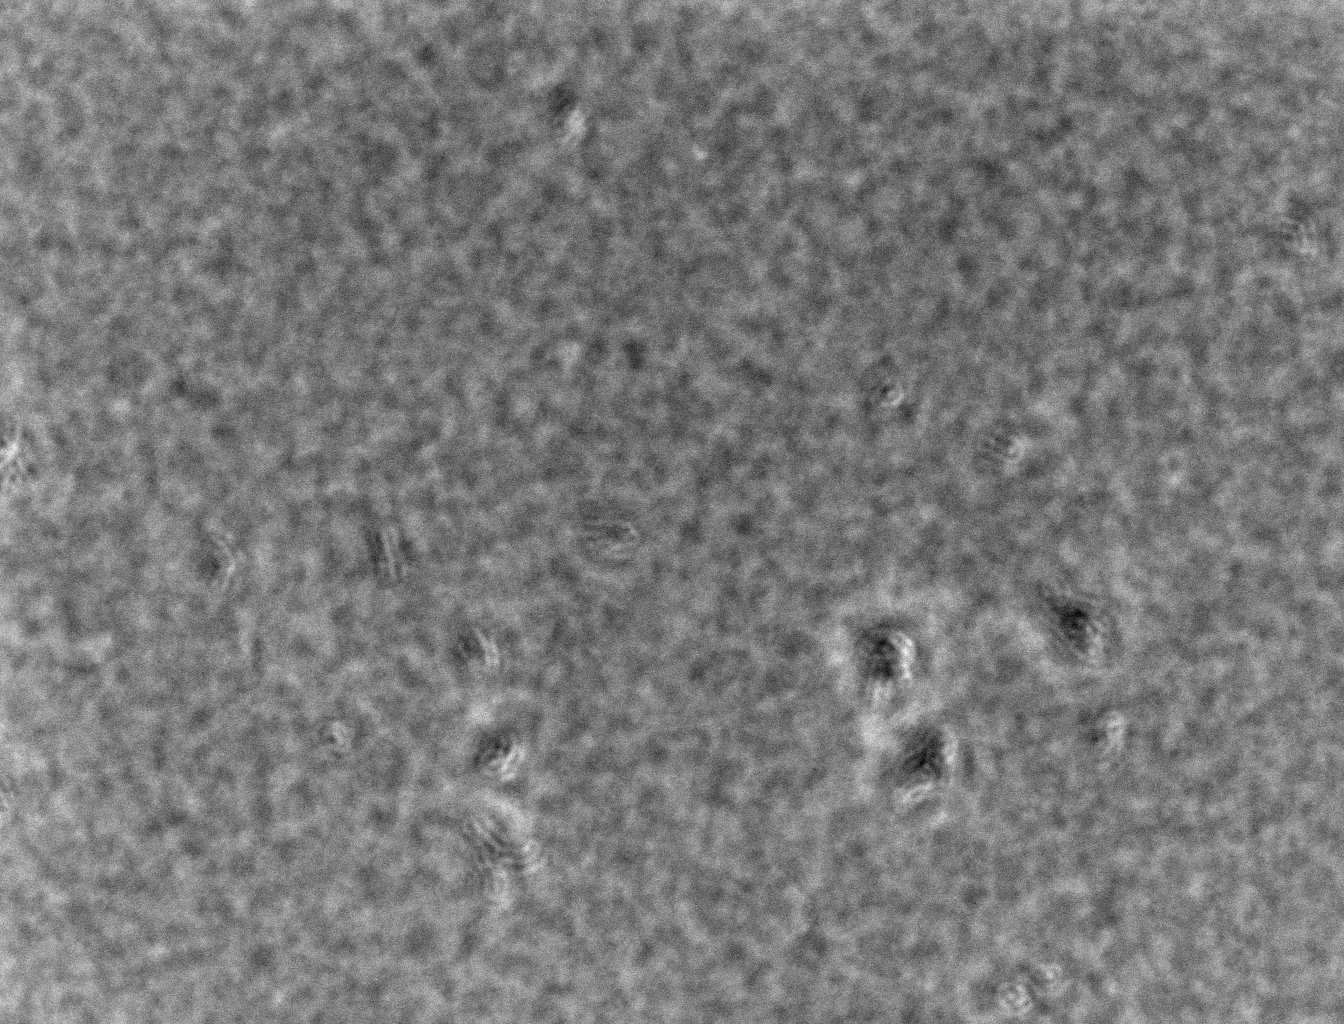
various_fewshot